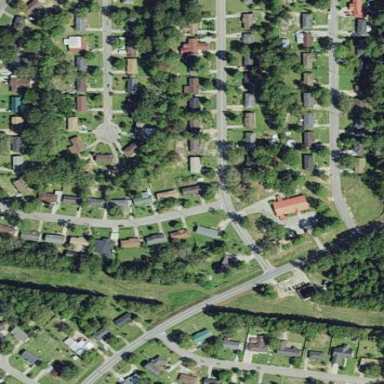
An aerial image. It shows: Residential area.